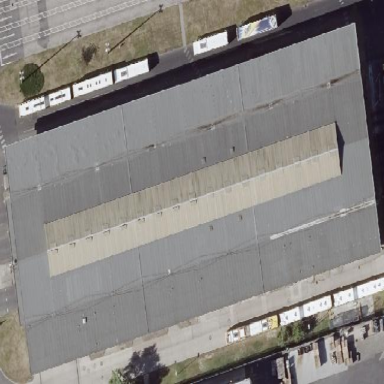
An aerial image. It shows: Industrial building that functions as car wash facility.